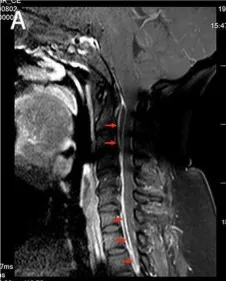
(A) MRI T2-weighted image showed hyperintensity of the lesion on the ventral side of the spinal cord in the C2-C6 spinal canal. Also saw C5/6 intervertebral disc herniation and the corresponding dura and spinal cord were compressed.
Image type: radiology (mri)